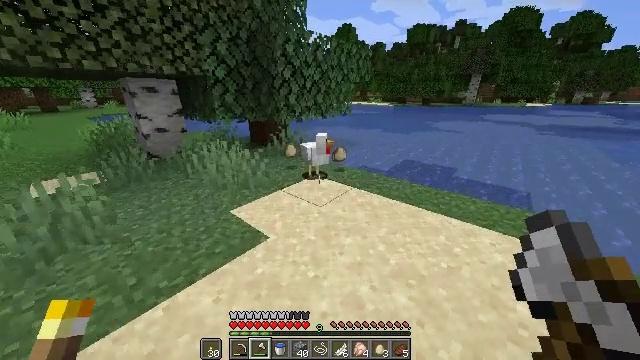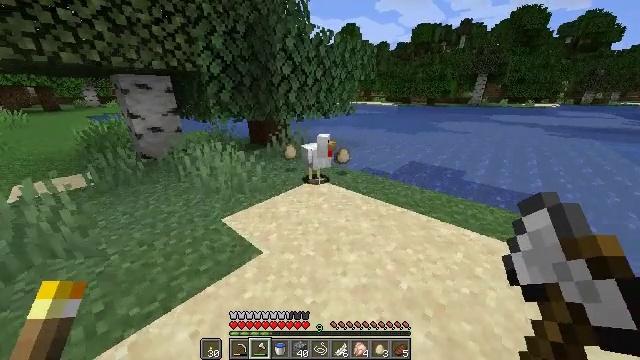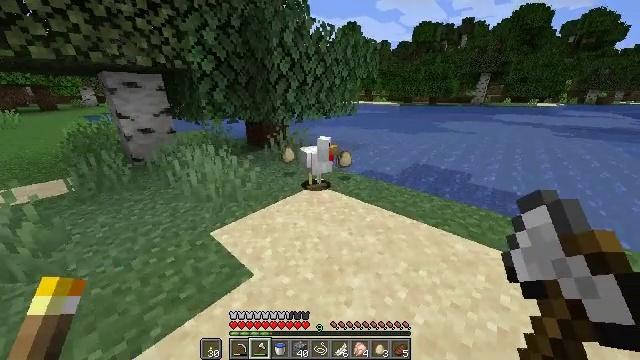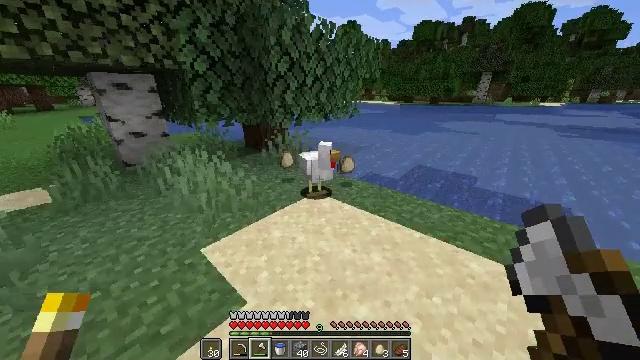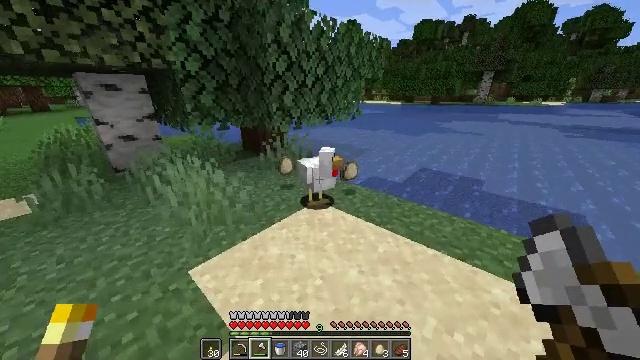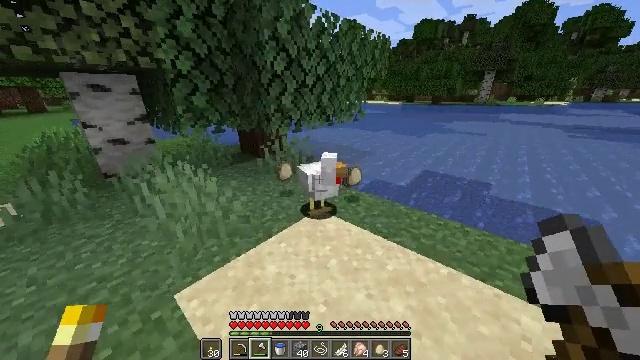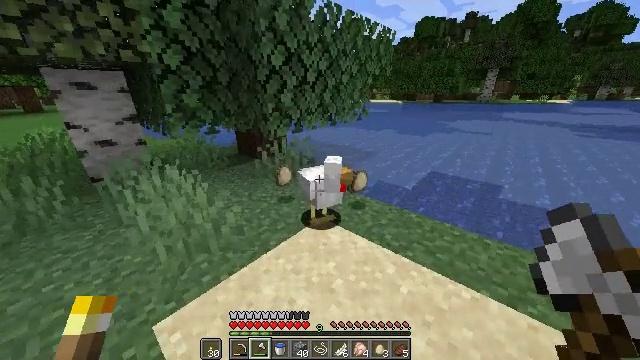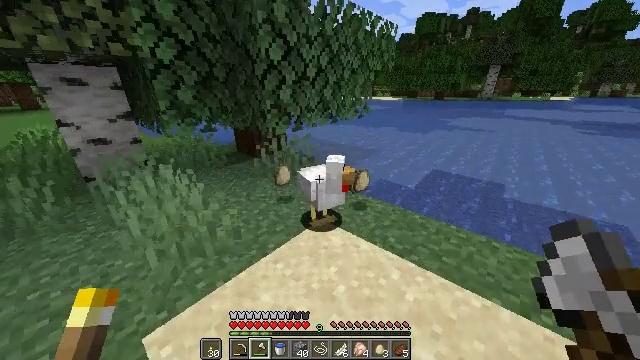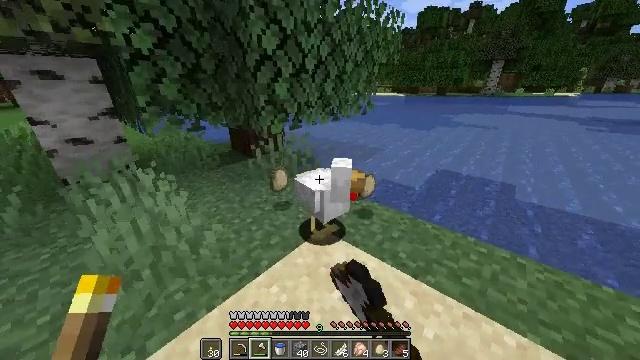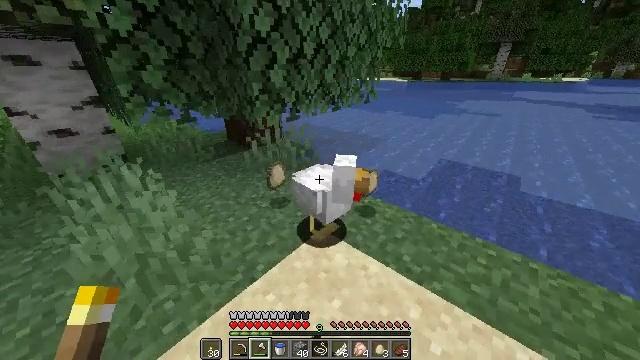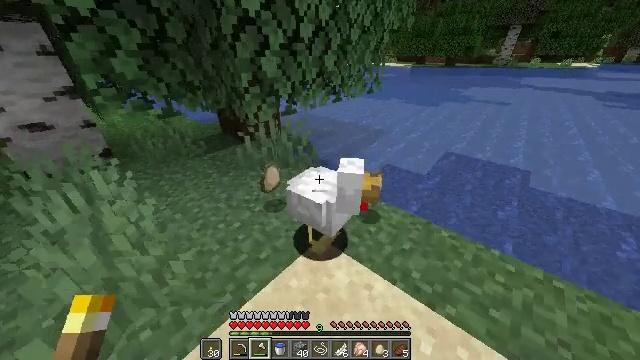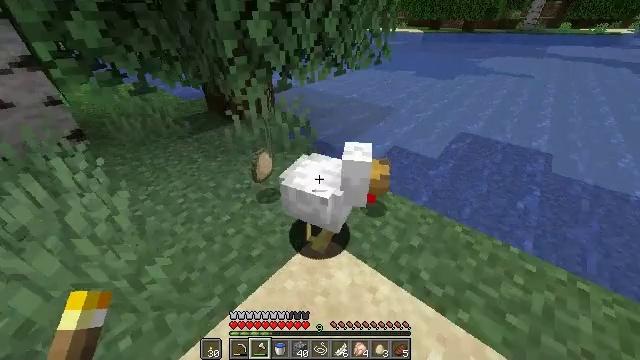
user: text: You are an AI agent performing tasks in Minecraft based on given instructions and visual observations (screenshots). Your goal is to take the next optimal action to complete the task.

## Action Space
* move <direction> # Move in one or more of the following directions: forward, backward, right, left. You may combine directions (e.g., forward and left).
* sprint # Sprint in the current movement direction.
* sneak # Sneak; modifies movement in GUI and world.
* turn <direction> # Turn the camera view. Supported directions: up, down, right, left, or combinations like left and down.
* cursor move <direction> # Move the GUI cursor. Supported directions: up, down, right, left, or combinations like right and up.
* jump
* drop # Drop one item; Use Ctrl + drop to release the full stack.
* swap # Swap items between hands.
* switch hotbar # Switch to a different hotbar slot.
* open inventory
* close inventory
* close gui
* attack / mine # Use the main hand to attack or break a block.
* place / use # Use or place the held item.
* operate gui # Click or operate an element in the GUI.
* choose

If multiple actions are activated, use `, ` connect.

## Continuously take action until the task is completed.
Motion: motion action
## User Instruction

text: Kill the chicken.
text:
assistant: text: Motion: move forward
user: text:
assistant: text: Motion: move forward
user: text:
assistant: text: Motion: move forward
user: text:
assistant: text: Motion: move forward
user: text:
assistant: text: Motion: move forward
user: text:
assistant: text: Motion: move forward
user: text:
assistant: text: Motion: move forward, attack / mine
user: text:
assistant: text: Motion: move forward, attack / mine
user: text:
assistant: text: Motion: move forward, turn down, attack / mine
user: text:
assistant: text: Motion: turn down
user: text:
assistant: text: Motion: turn down
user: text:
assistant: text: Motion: no_op